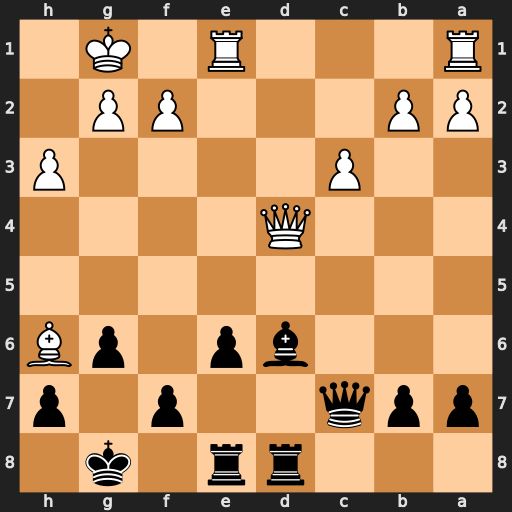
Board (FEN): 3rr1k1/ppq2p1p/3bp1pB/8/3Q4/2P4P/PP3PP1/R3R1K1
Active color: b
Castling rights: -
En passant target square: -
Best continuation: Bh2+ Kh1 Rxd4